【题型】解答题　【知识点】平面几何　【难度】hard
如图1，在边长为6的正方形$ABCD$中，点$E$是$BC$边上的一个动点，沿着$AE$折叠$\triangle ABE$，点$B$落在点$F$处．求$\tan\angle CEF$的值．

(1)如图2，当点$F$恰好落在正方形的对角线$AC$上时，则$\tan\angle CEF$的值为\underline{\quad\quad}．（直接写出结果，不必写出解答过程）

(2)如图3，当点$E$运动到边$BC$的中点时，求$\tan\angle CEF$的值．

(3)请在备用图上利用尺规找到$BC$的三等分点（保留作图痕迹，不写作法），当点$E$运动到边$BC$的三等分点时，直接写出$\tan\angle CEF$的值．
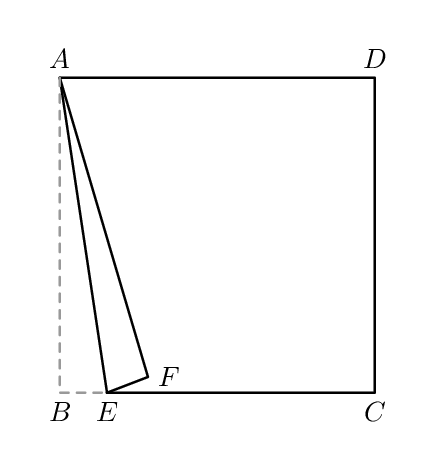
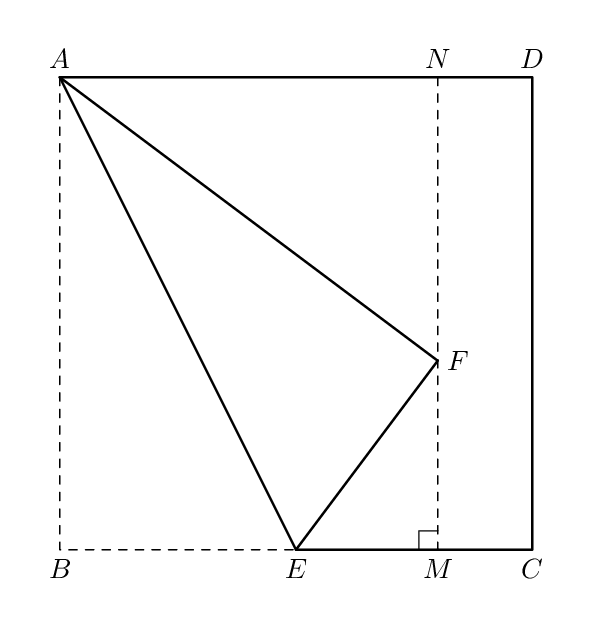
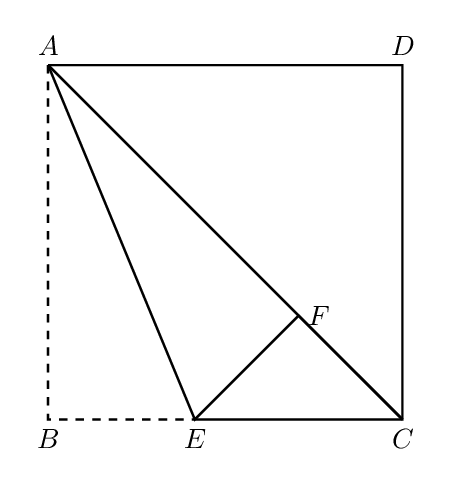
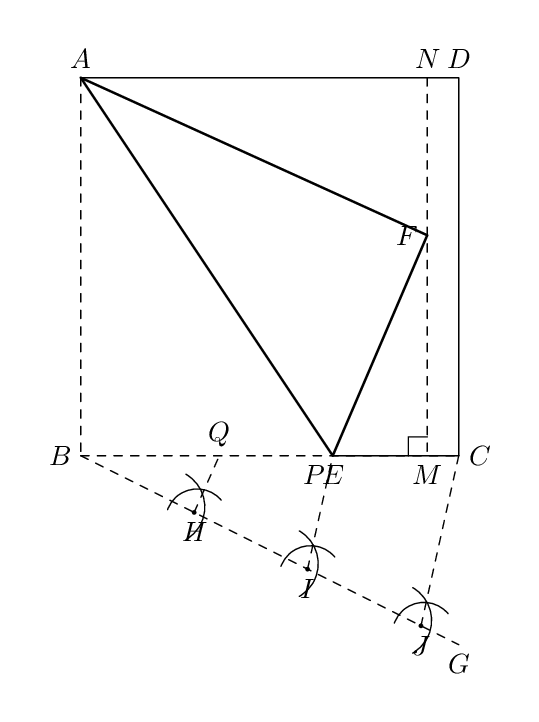
【解答】
【答案】
(1)$1$

(2)$\dfrac{4}{3}$

(3)$\dfrac{12}{5}$或$\dfrac{3}{4}$

\vspace{10pt}
\textbf{【分析】}
(1) 根据题意，结合折叠的性质和正方形的性质易求$\angle CEF=45^\circ$，即可求解；

(2) 过点$F$作$MN \perp BC$交$BC$于点$M$，交$AD$于点$N$，证明$\triangle AFN \sim \triangle FEM$，推出$\dfrac{AF}{EF}=\dfrac{AN}{FM}=\dfrac{NF}{EM}=2$，即可解答；

(3) 在$BC$下方作出射线$BG$，在射线$BG$上分别截取$BH=HI=IJ$，连接$CJ$，再作出$\angle BJC=\angle BIP$，$\angle BJC=\angle BHQ$即可；同理(2)即可求出$\tan\angle CEF$的值．

\vspace{10pt}
【详解】
(1) 解：
$\because$ 四边形$ABCD$是正方形，
$\therefore \angle ECF=45^\circ$，$\angle B=90^\circ$，
由折叠的性质得：$\angle AFE=\angle B=90^\circ$，则$\angle CFE=90^\circ$，
$\therefore \angle CEF=45^\circ$，
$\therefore \tan\angle CEF =tan45^\circ=1$；

\vspace{8pt}
(2) 解：
过点$F$作$MN \perp BC$交$BC$于点$M$，交$AD$于点$N$，

则四边形$ABMN$是矩形，

$\therefore \angle ANM=\angle BMN=90^\circ$，$MN=AB$，$AN=BM$．

由折叠的性质得：$\angle AFE=\angle B=90^\circ$，$AB=AF=6$，$BE=EF$，

$\because \angle FAN+\angle AFN=\angle AFN+\angle EFM=90^\circ$，

$\therefore \angle FAN=\angle EFM$，

$\therefore \triangle AFN \sim \triangle
FEM$，

$\therefore \dfrac{AF}{EF}=\dfrac{AN}{FM}=\dfrac{NF}{EM}$．

$\because$ 点$E$是$BC$的中点，$BC=AB=6$，

$\therefore BE=EF=\dfrac{1}{2}BC=3$，

$\therefore \dfrac{AF}{EF}=\dfrac{6}{3}=2$，即$\dfrac{AN}{FM}=\dfrac{NF}{EM}=2$．

设$AN=x$，$FN=y$，

则$FM=MN-FN=6-y$，$EM=BM-BE=AN-BE=x-3$，

$\therefore \dfrac{x}{6-y}=\dfrac{y}{x-3}=2$，

$\therefore 12-2y=x$，$2x-6=y$，

解得：$x=\dfrac{24}{5}$，$y=\dfrac{18}{5}$，

$\therefore FM=6-\dfrac{18}{5}=\dfrac{12}{5}$，$EM=\dfrac{24}{5}-3=\dfrac{9}{5}$，

$\therefore \tan\angle CEF=\dfrac{FM}{EM}=\dfrac{4}{3}$．

\vspace{8pt}
(3) 解：作图如下：

当点$E$与点$P$重合时，$BE=EP=\dfrac{2}{3}BC=4$，

同理得：$\triangle AFN \sim \triangle FEM$，

$\therefore \dfrac{AF}{EF}=\dfrac{AN}{FM}=\dfrac{NF}{EM}=\dfrac{6}{4}=\dfrac{3}{2}$．

设$AN=x$，$FN=y$，

则$FM=MN-FN=6-y$，$EM=BM-BE=AN-BE=x-4$，

$\therefore \dfrac{x}{6-y}=\dfrac{y}{x-4}=\dfrac{3}{2}$，

$\therefore 18-3y=2x$，$3x-12=2y$，

解得：$x=\dfrac{72}{13}$，$y=\dfrac{30}{13}$，

$\therefore FM=6-\dfrac{30}{13}=\dfrac{48}{13}$，$EM=\dfrac{72}{13}-4=\dfrac{20}{13}$，

$\therefore \tan\angle CEF=\dfrac{FM}{EM}=\dfrac{12}{5}$；

当点$E$与点$Q$重合时，$BE=EQ=\dfrac{1}{3}BC=2$，

$\therefore \dfrac{AF}{EF}=\dfrac{AN}{FM}=\dfrac{NF}{EM}=\dfrac{6}{2}=3$，

设$AN=x$，$FN=y$，

则$FM=MN-FN=6-y$，$EM=BM-BE=AN-BE=x-2$，

$\therefore \dfrac{x}{6-y}=\dfrac{y}{x-2}=3$，

$\therefore 18-3y=x$，$3x-6=y$，

解得：$x=\dfrac{18}{5}$，$y=\dfrac{24}{5}$，

$\therefore FM=6-\dfrac{24}{5}=\dfrac{6}{5}$，$EM=\dfrac{18}{5}-2=\dfrac{8}{5}$，

$\therefore \tan\angle CEF=\dfrac{FM}{EM}=\dfrac{3}{4}$；

综上，当点$E$运动到边$BC$的三等分点时，$\tan\angle CEF$的值为$\dfrac{12}{5}$或$\dfrac{3}{4}$．

\vspace{10pt}
【点睛】
本题考查了正方形的性质，相似三角形判定和性质，正切函数，折叠的性质等知识，作出辅助线构造相似三角形解决问题的关键．
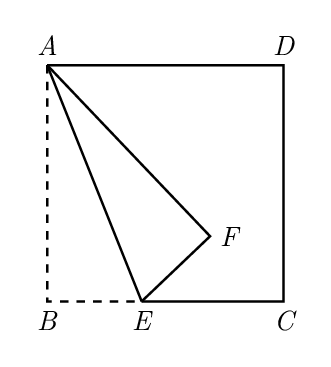
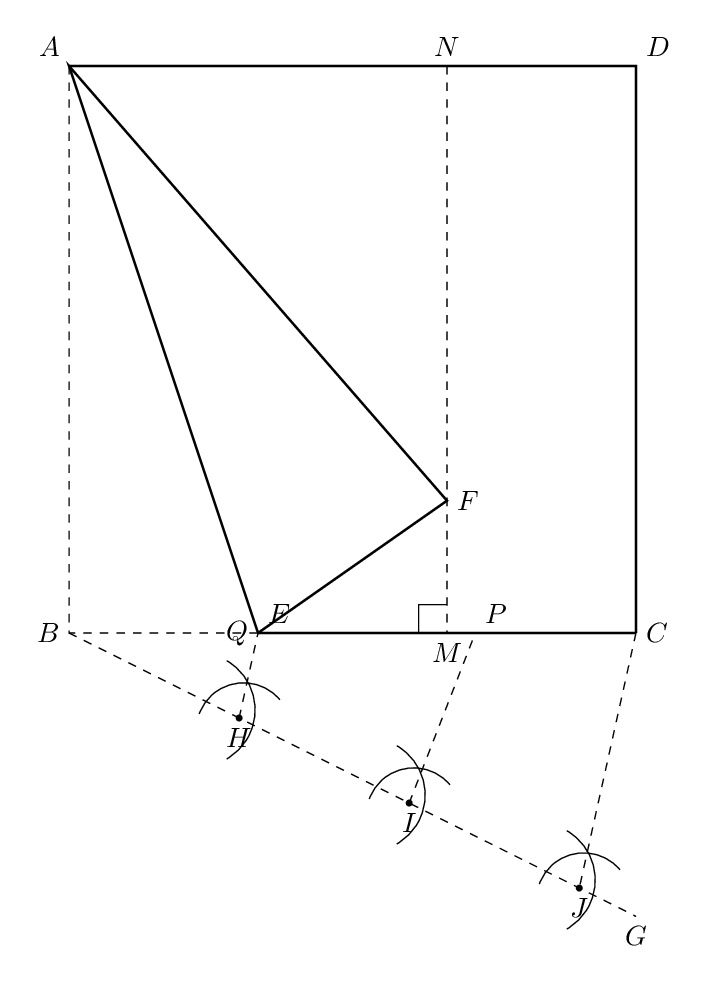
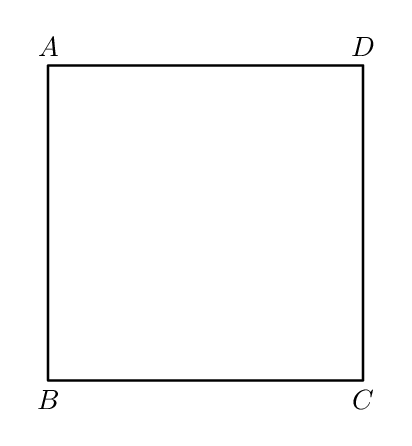